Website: walmart
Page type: billing-address
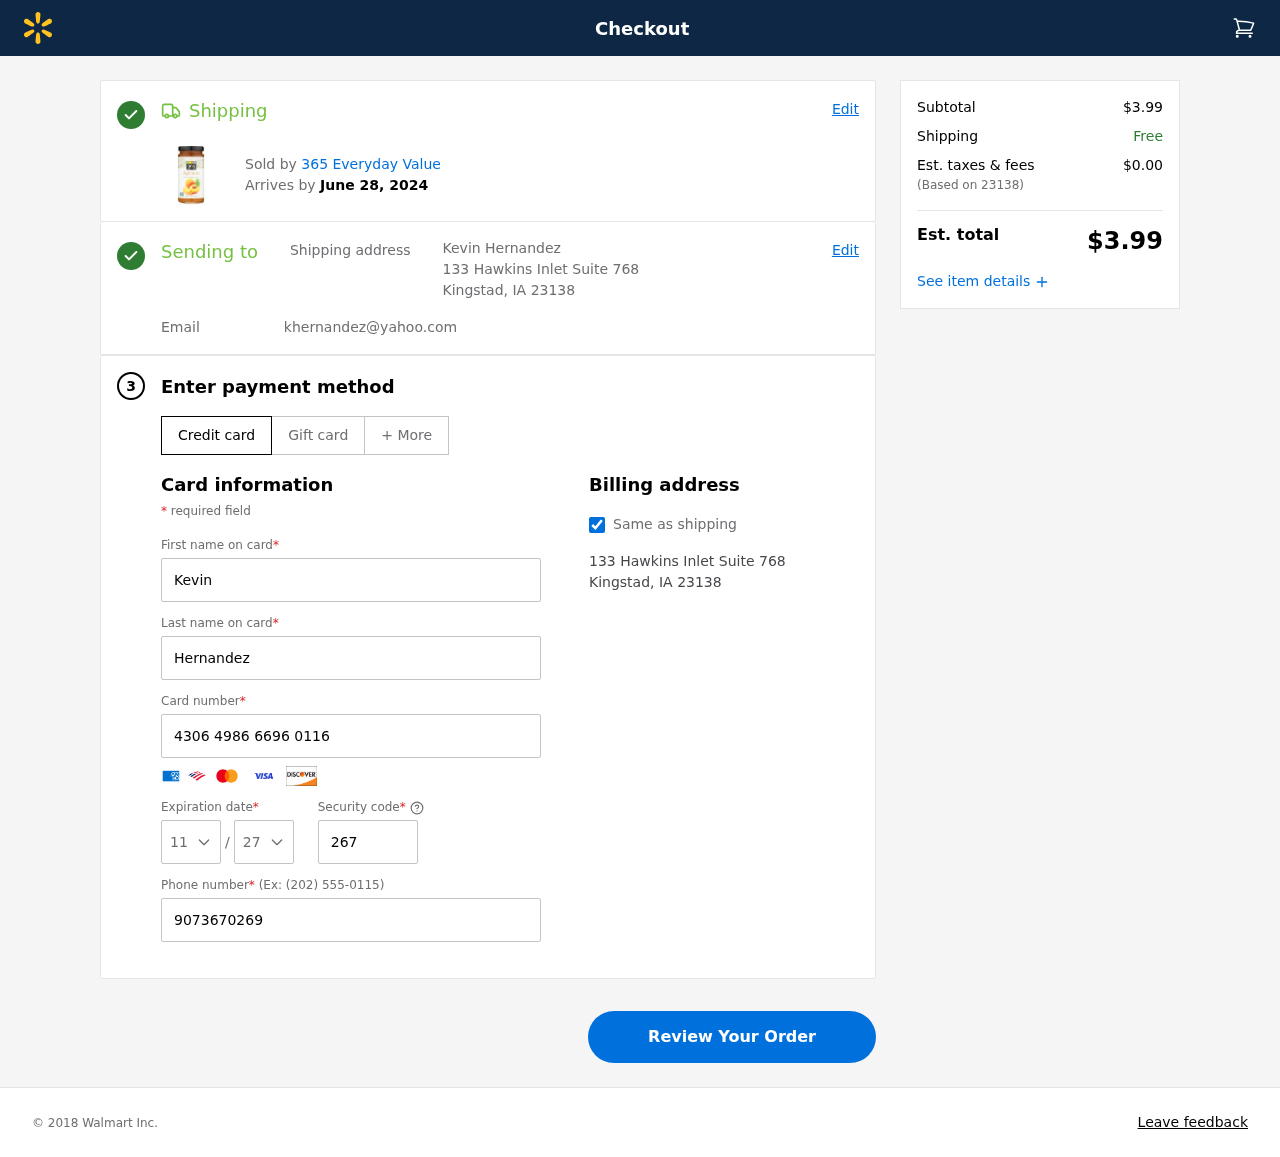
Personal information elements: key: PII_CARD_CVV
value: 267
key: PII_CARD_EXPIRY_MONTH
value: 11
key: PII_CARD_EXPIRY_YEAR
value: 27
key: PII_CARD_NUMBER
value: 4306 4986 6696 0116
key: PII_CITY_STATE_ZIP
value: Kingstad, IA 23138
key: PII_EMAIL
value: khernandez@yahoo.com
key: PII_FIRSTNAME
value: Kevin
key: PII_FULLNAME
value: Kevin Hernandez
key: PII_LASTNAME
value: Hernandez
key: PII_PHONE
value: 9073670269
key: PII_POSTCODE
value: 23138
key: PII_STREET
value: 133 Hawkins Inlet Suite 768
Product elements: key: PRODUCT1_BRAND
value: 365 Everyday Value
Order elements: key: ORDER_DELIVERY_DATE
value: June 28, 2024
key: ORDER_SUBTOTAL
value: $3.99
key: ORDER_TAX
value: $0.00
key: ORDER_TOTAL
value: $3.99